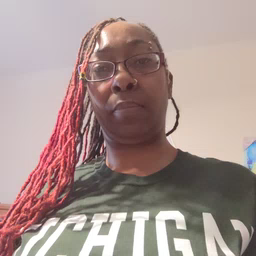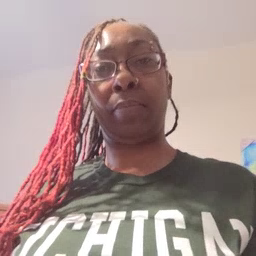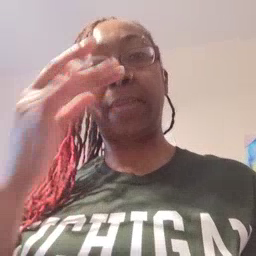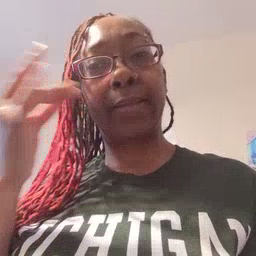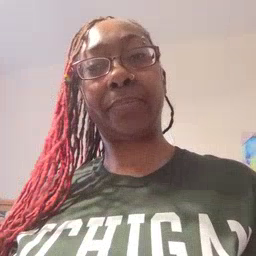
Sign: cat